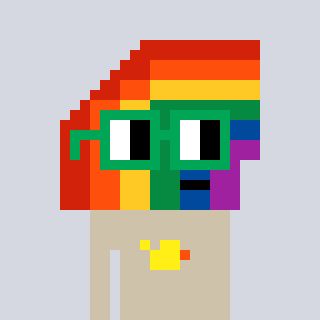
a pixel art character with square green glasses, a rainbow-shaped head and a bege-colored body on a cool background